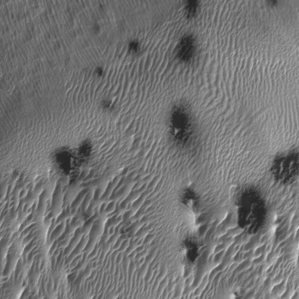
Label: frost